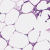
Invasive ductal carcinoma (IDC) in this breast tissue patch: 0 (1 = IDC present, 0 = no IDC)